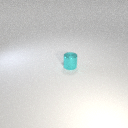
small cyan metal cylinder